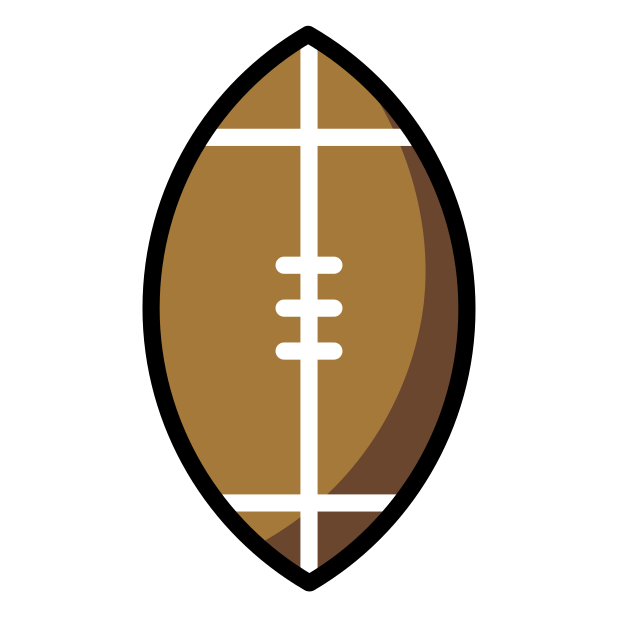
Emoji: 🏈
Name: american football
Unicode: 0x1f3c8